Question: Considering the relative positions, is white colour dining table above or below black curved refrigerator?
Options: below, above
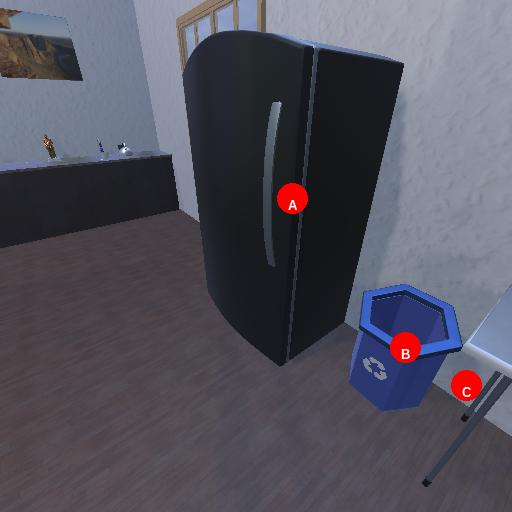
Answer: below